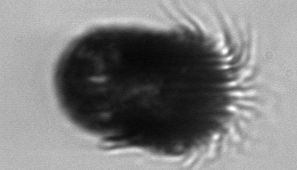
Label: Stenosemella_pacifica